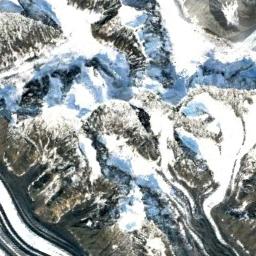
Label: snowberg